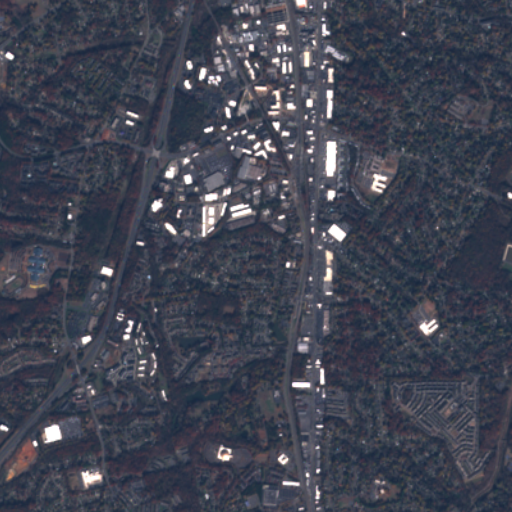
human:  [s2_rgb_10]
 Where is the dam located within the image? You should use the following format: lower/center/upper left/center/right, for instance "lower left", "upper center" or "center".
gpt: The dam is located in the center left of the image.
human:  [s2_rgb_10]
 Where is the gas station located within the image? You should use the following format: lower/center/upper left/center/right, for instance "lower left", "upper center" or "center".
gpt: The gas station is located in the upper center of the image.
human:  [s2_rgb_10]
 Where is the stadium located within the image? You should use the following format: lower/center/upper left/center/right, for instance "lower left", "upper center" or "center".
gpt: The stadium is located in the center left of the image.
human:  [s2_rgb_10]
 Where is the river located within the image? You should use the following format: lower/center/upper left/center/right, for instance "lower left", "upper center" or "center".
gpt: The river is located in the lower left of the image.
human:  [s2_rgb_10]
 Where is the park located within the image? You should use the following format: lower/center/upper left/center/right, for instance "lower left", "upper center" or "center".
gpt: There is no park in the image.